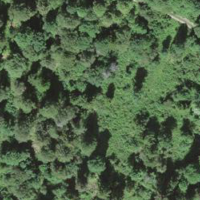
EUNIS habitat code: 44
Species observed at this site:
Silene dioica